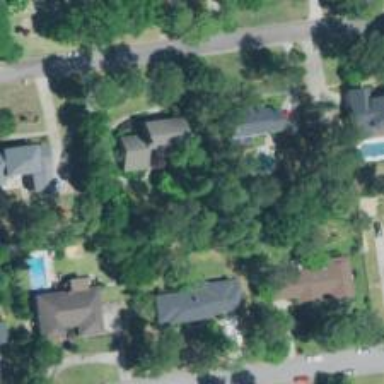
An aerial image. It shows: Neighborhood.